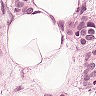
Metastatic tissue present: yes